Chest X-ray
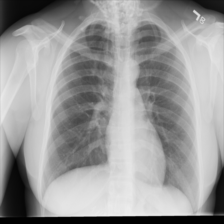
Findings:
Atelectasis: negative
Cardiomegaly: negative
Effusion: negative
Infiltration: positive
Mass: negative
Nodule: negative
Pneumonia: negative
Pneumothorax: negative
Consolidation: negative
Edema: negative
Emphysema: negative
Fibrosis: negative
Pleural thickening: negative
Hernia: negative